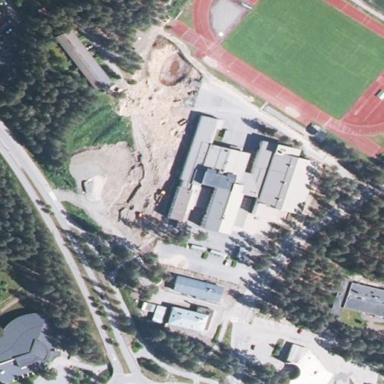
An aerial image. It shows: School building.